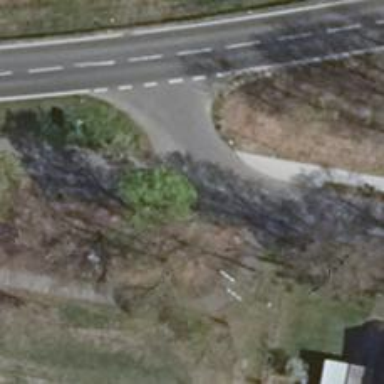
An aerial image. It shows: Residential road with asphalt surface and no sidewalk.